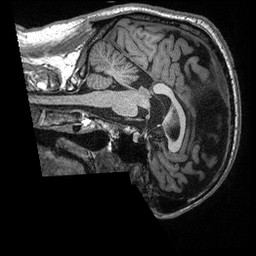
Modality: T1w
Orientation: sagittal
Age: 50
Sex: male
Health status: healthy
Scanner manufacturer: siemens
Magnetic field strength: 3 T
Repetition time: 2.3 s
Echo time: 0.00298 s